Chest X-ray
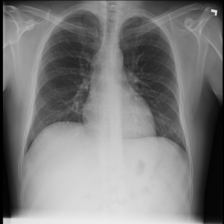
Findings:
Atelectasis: negative
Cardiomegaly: negative
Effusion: negative
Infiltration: negative
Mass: negative
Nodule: negative
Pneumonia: negative
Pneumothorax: negative
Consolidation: negative
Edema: negative
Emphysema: negative
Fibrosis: negative
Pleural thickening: negative
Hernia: negative